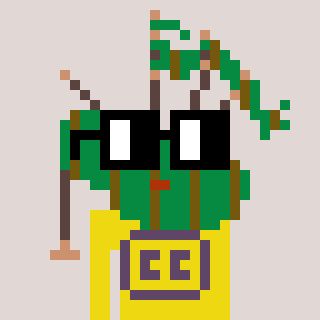
a pixel art character with square black glasses, a bagpipe-shaped head and a yellow-colored body on a warm background